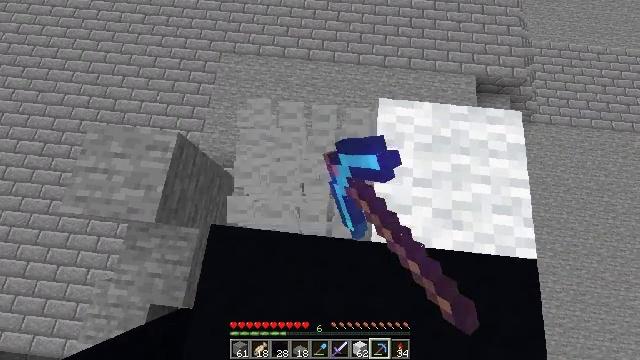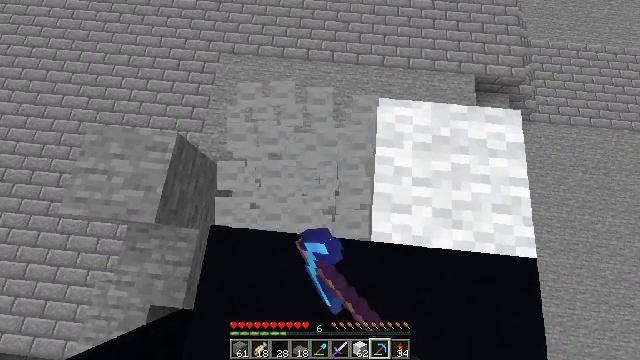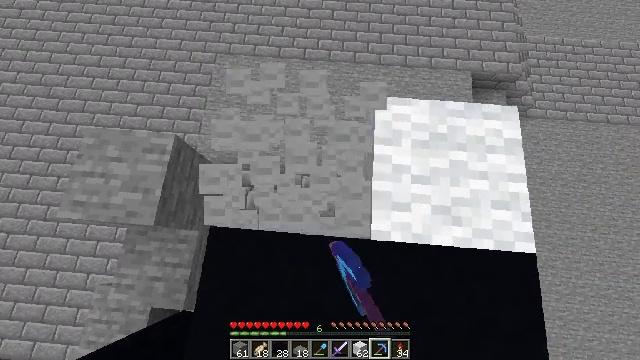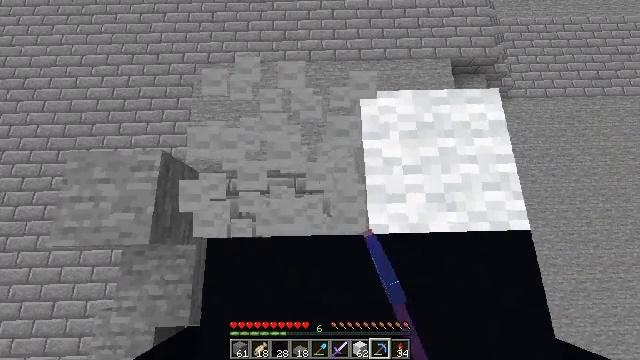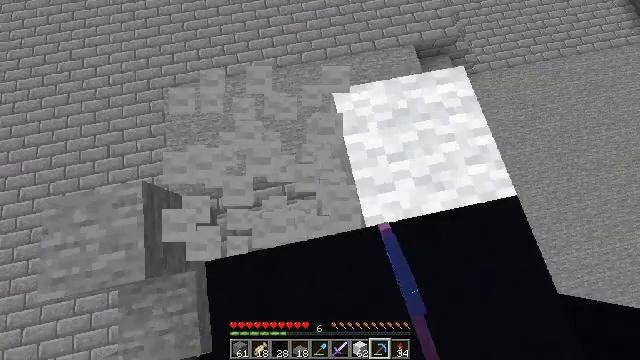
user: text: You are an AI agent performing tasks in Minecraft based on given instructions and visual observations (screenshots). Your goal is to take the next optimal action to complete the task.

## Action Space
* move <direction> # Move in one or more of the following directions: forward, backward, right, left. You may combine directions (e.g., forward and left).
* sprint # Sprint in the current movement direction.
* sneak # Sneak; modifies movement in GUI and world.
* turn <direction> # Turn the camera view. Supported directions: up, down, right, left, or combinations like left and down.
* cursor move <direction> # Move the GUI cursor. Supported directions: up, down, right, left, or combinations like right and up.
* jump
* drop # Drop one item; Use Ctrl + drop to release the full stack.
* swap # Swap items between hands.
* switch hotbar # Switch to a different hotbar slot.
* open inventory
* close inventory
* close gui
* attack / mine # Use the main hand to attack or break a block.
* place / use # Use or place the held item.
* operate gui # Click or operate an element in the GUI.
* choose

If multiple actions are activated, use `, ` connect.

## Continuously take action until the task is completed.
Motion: motion action
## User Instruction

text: Attack the white wool to collect it.
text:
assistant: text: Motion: attack / mine
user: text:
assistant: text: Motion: turn right
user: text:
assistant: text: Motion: turn right
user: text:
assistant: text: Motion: turn right
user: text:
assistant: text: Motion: no_op